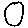
Label: circle